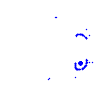
Particle: electron